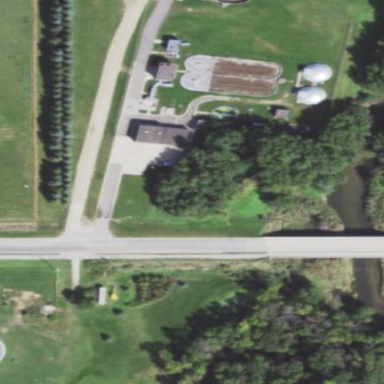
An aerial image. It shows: Fence surrounding wastewater treatment plant.